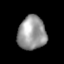
Tissue: lung
Cell type: Epithelial cells
Senescence score: 0.5678
Nuclear area (px): 926
Mean DAPI intensity: 152.265